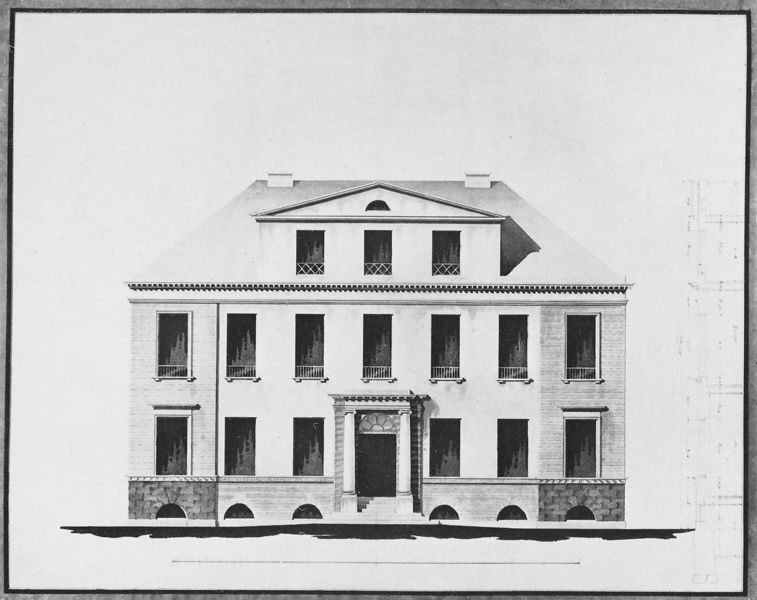
Titel: Haus Wortmann in Hamburg, Gänsemarkt 39; Straßenfront mit Profil
Künstler: Christian Frederik Hansen
Institution: Kopenhagen, Kunstakademie
Schlagwörter: weiß, fenster, grau, schwarz, skizze, tür, zeichnung, dach, gebäude, haus, architektur, gitter, kontrast, umrandung, ansicht, fassade, giebel, schornsteine, wohnung, tor, keller, palazzo, portal, fenstergitter, frontansicht, plan, bau, fesnter, palais, aufriss, architekturzeichnung, bauplan, fassadenansicht, hausa, zweistöckig, einstöckig, tpor, rauchfang, fenster#, 3 stockwerke, #tür